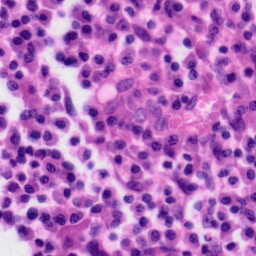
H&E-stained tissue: Tonsil